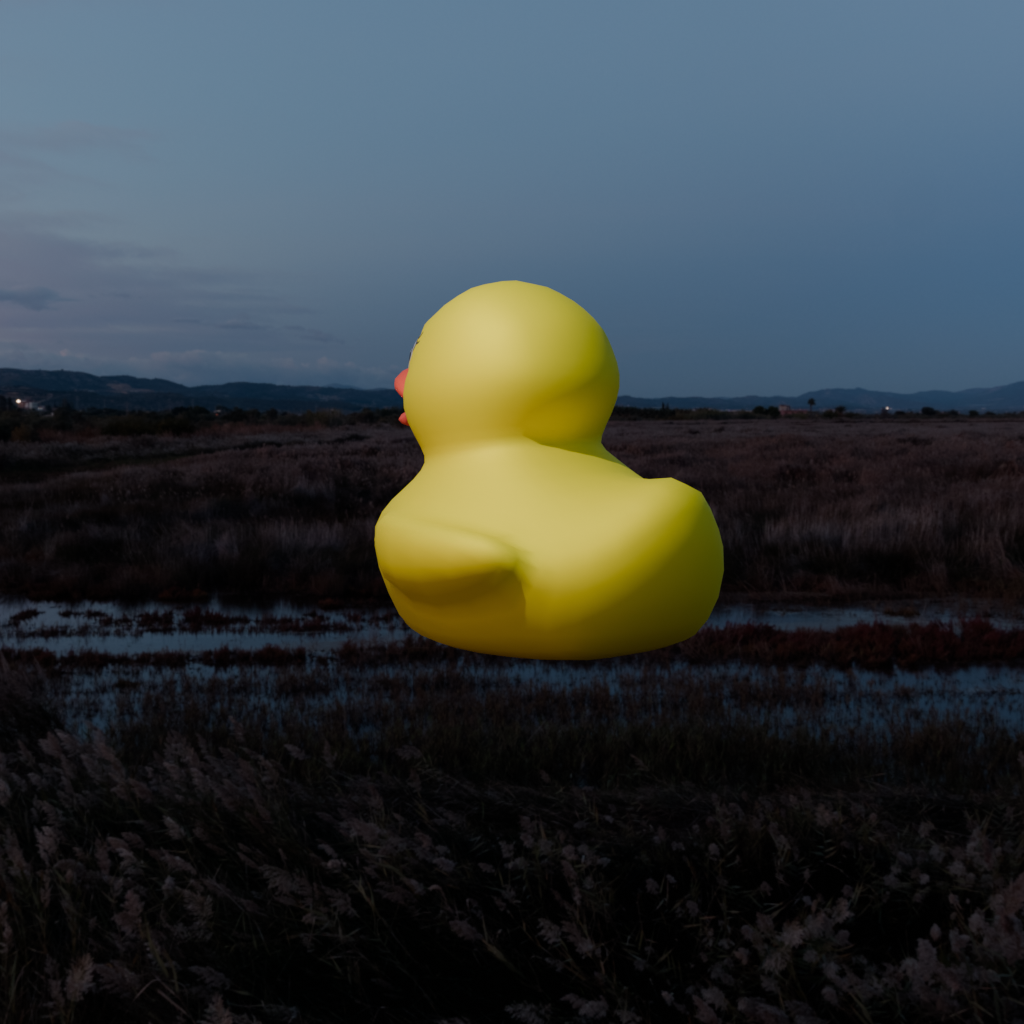
an image of a yellow rubber duck seen from <back_left> in a muddy path at sunset with fields on both sides.